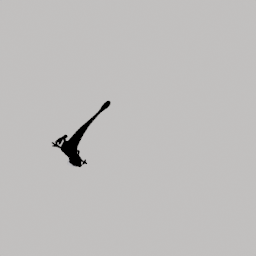
Label: animals